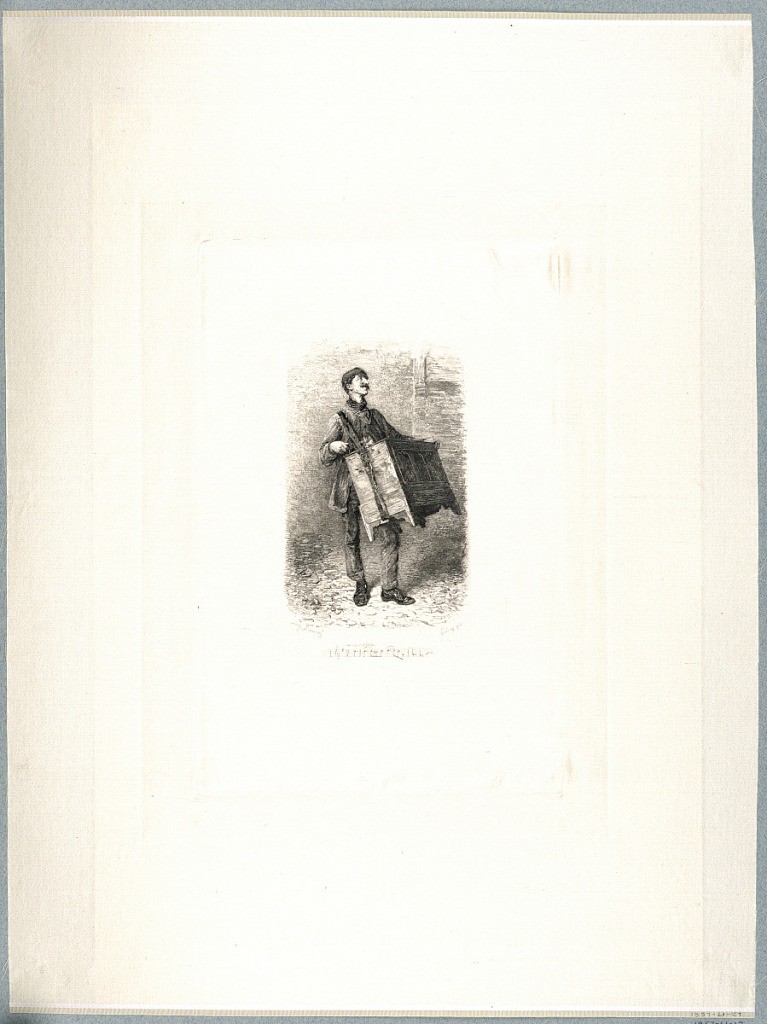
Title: La Cour
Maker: Carl Ernst Forberg, German, 1844 - 1915
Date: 1881
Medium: Etching in dark brown ink on white satin
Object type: Print
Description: Inn scene, in the Tyrol, with men drinking at a table, left. In the right foreground a young man is seated in conversation with a girl who listens intently.